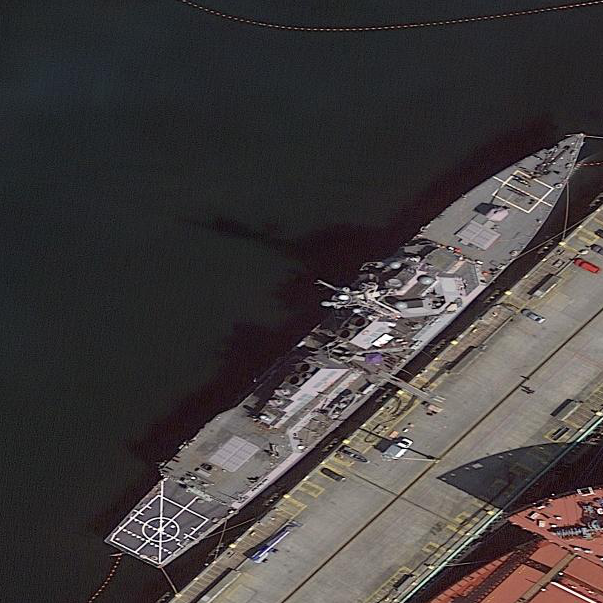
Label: Arleigh_Burke-class_destroyer